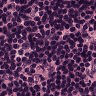
Metastatic tissue present: no